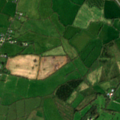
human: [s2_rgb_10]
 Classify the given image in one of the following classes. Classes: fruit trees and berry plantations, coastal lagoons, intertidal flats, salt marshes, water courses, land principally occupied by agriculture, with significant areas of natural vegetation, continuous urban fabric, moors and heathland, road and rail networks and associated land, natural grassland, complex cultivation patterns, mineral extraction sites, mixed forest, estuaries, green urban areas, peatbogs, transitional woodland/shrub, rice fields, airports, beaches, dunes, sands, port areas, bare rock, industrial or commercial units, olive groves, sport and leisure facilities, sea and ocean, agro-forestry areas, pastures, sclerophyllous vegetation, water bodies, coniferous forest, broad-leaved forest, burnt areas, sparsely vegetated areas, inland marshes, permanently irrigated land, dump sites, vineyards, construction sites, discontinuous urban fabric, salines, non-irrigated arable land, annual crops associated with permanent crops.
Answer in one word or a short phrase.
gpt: sport and leisure facilities, non-irrigated arable land, pastures, broad-leaved forest